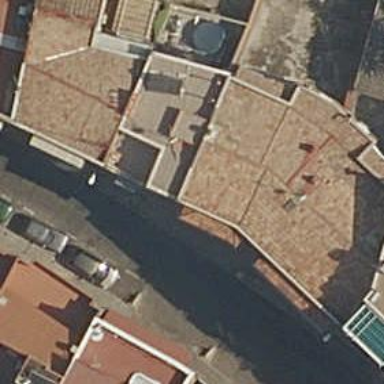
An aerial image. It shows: Residential building.